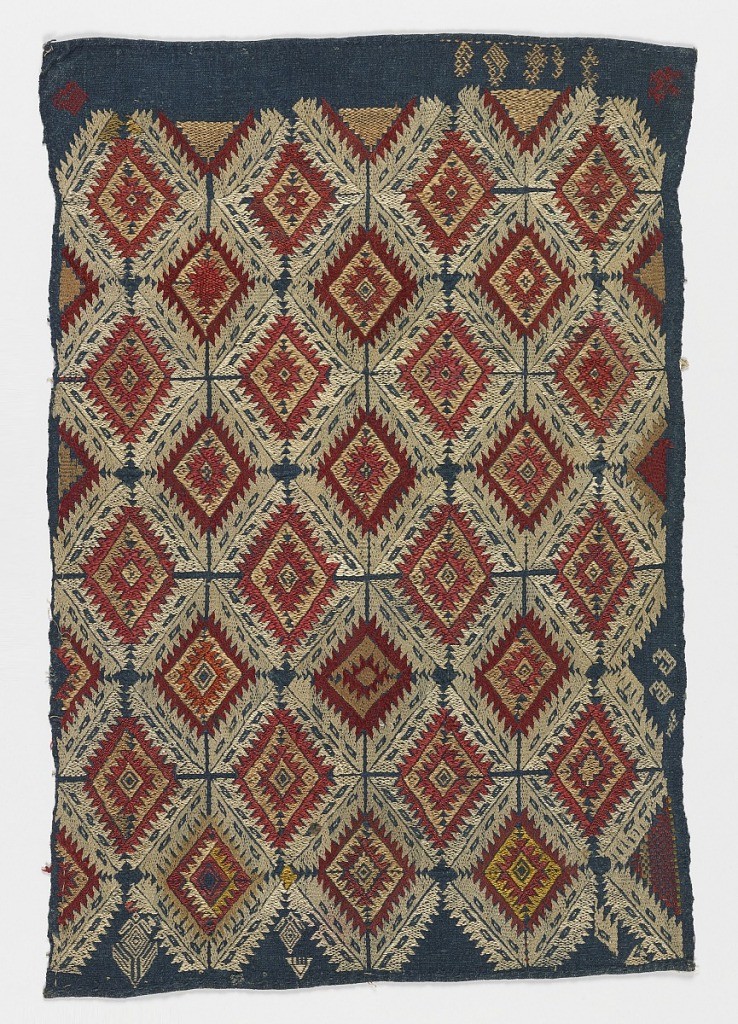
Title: Pillow cover
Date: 18th century
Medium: silk embroidery on linen foundation Technique: embroidered in counted running stitch on plain weave foundation
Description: Diagonal rows of lozenges with saw-toothed edges embroidered in red, white, buff and yellow silk on a blue ground.